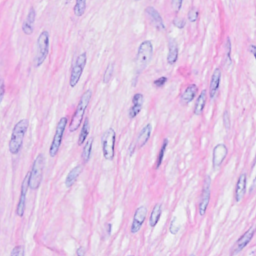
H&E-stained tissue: Breast